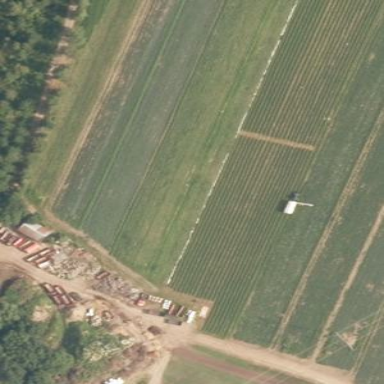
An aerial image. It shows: Farmyard area.